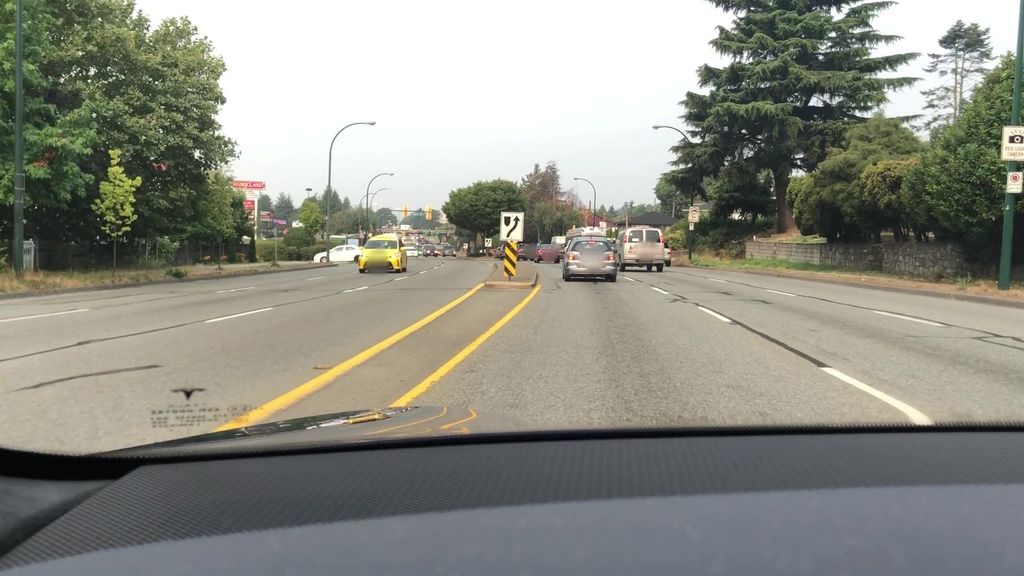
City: vancouver